Question: I am working with OpenType Minion Pro font (hereafter "The Font"). I am making raw PDF files. I want to use the raw PostScript syntax with letters from various languages like transliteration:

For example, English text will be:
'''
BT /F1.5 11 Tf (ABCDE... abcde...) Tj ET
'''
Russian text:
'''
BT /F1.6 11 Tf (ABVGD... abvgd...) Tj ET
'''
Minuscule numbers:
'''
BT /F1.1 11 Tf <PHONE>) Tj ET
'''
etc.
The question: is it possible to add in a PDF file a and as many language groups, index tables as I need?
Thank you!
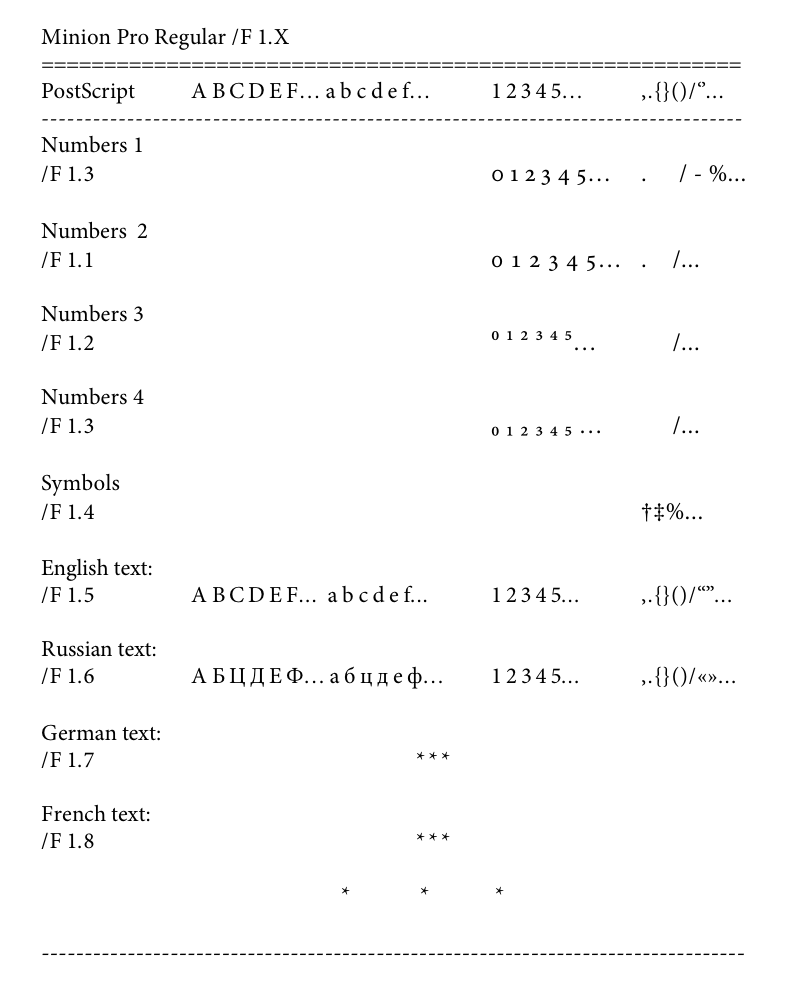
Answer: It is working! It is possible! The single CFF stream object imported from a font and multiple fonts descriptors.
Deflated size of Minion Regular entire CFF table is 106KB. Not too bad.